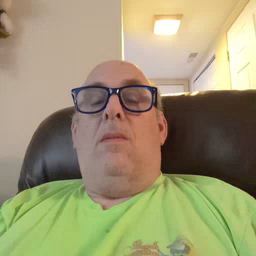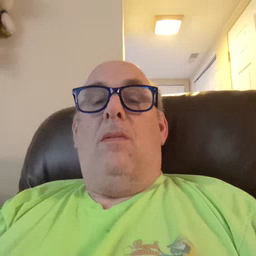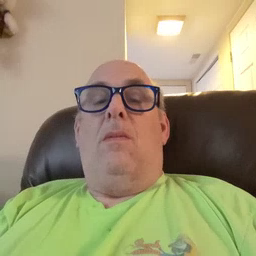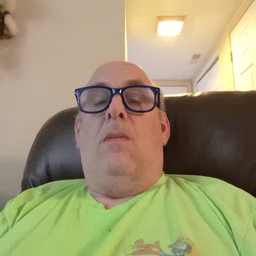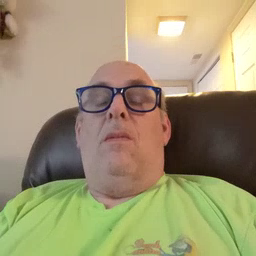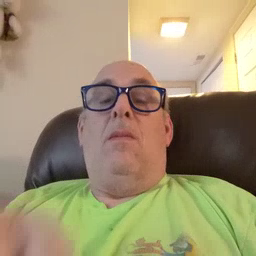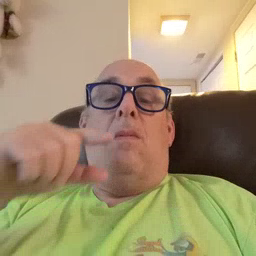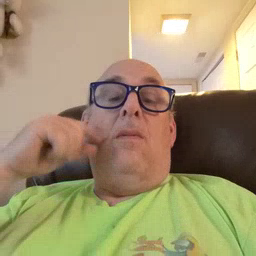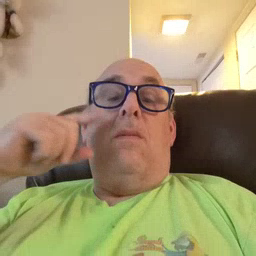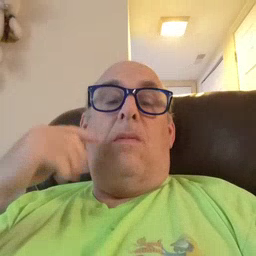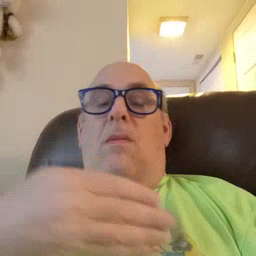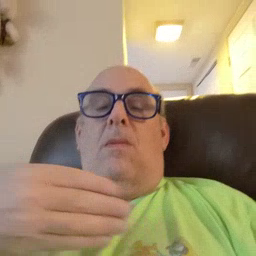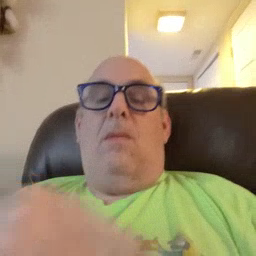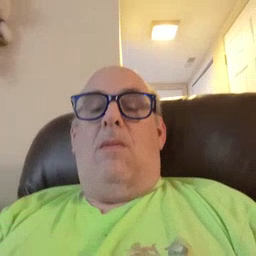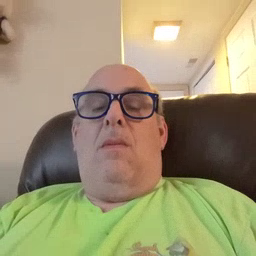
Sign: kitty